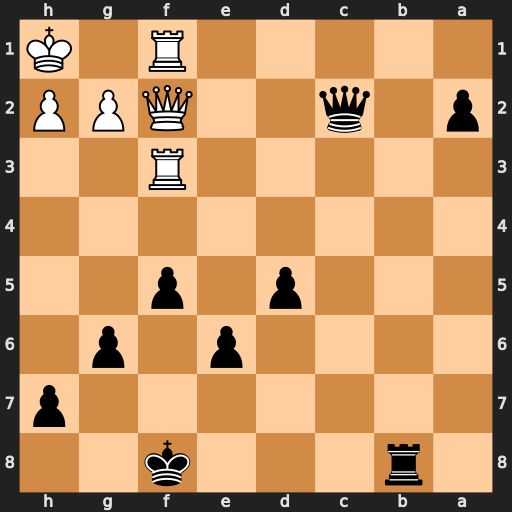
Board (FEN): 1r3k2/7p/4p1p1/3p1p2/8/5R2/p1q2QPP/5R1K
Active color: b
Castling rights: -
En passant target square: -
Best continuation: Qxf2 R3xf2 Rb1